九年级 · 画法几何学
(本题6分)(2021-浙江忂州$cdot$九年级阶段练习）如图,在$6times6$的正方形网格图中,小正方形的边长都为$1,triangleABC$的顶点都在格点上,在该网格图中只用无刻度的直尺作图，保留作图痕迹.(1)画出$triangleABC$的外接圆圆心$O$.(2)连结$OB,OC$,求$BC$的长.
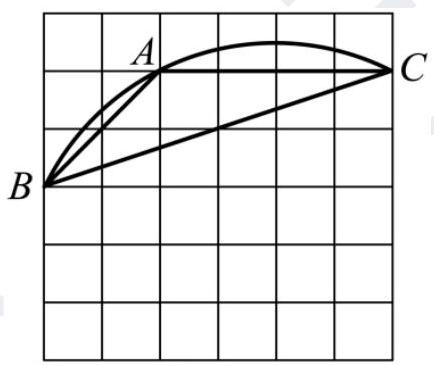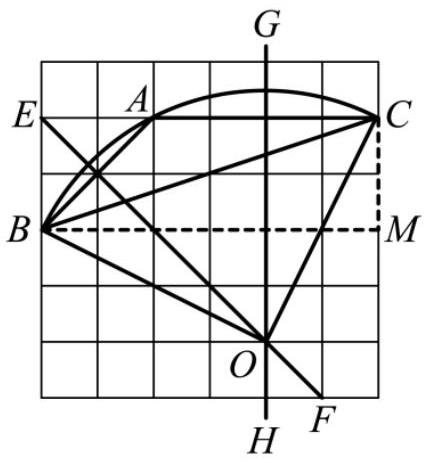
答案: (1)见解析(2)$2sqrt{10}$
解析: 【分析】(1)在正方形网格中,先画出$5times5$的正方形网格的对角线,即$EF$,则$EF$为$AB$的中垂线,$AC$长度为4,取$AC$中点所在网格线即$GH$,则$GH$为$AC$中垂线，连接$EF$,$GH$交于点$O$,即为$triangleABC$的外接圆圆心.(2)根据正方形边长为1,求出以$BC$为斜边的直角三角形$BCM$中$BM、CM$的长度，再利用勾股定理求出$BC$的长即可.(1)解:如图所示：(2)如图,连接$BM,CM$,$thereforetriangleBCM$为直角三角形,$BM=6,CM=2$$thereforeBC=sqrt{6^{2}+2^{2}}=2sqrt{10}$.【点睛】本题考查三角形外接圆、勾股定理，熟练掌握定义是解题关键.